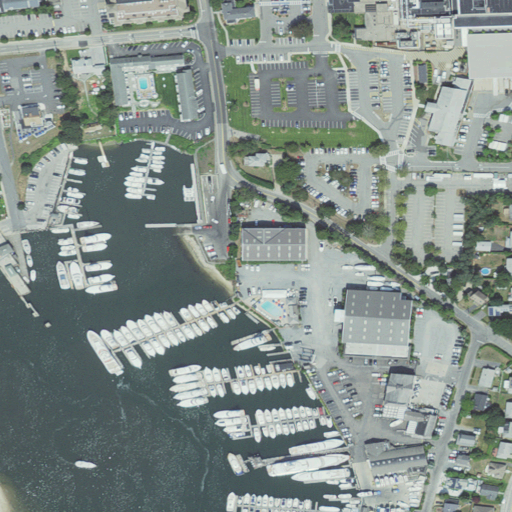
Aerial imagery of beach in Massachusetts named Lewis Bay Beach containing high intensity development, open water, medium intensity development, open development, low intensity development, and barren land